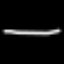
Label: line